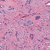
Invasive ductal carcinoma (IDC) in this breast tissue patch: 1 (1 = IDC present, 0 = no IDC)